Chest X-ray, PA view. Patient: 47 years old, sex M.
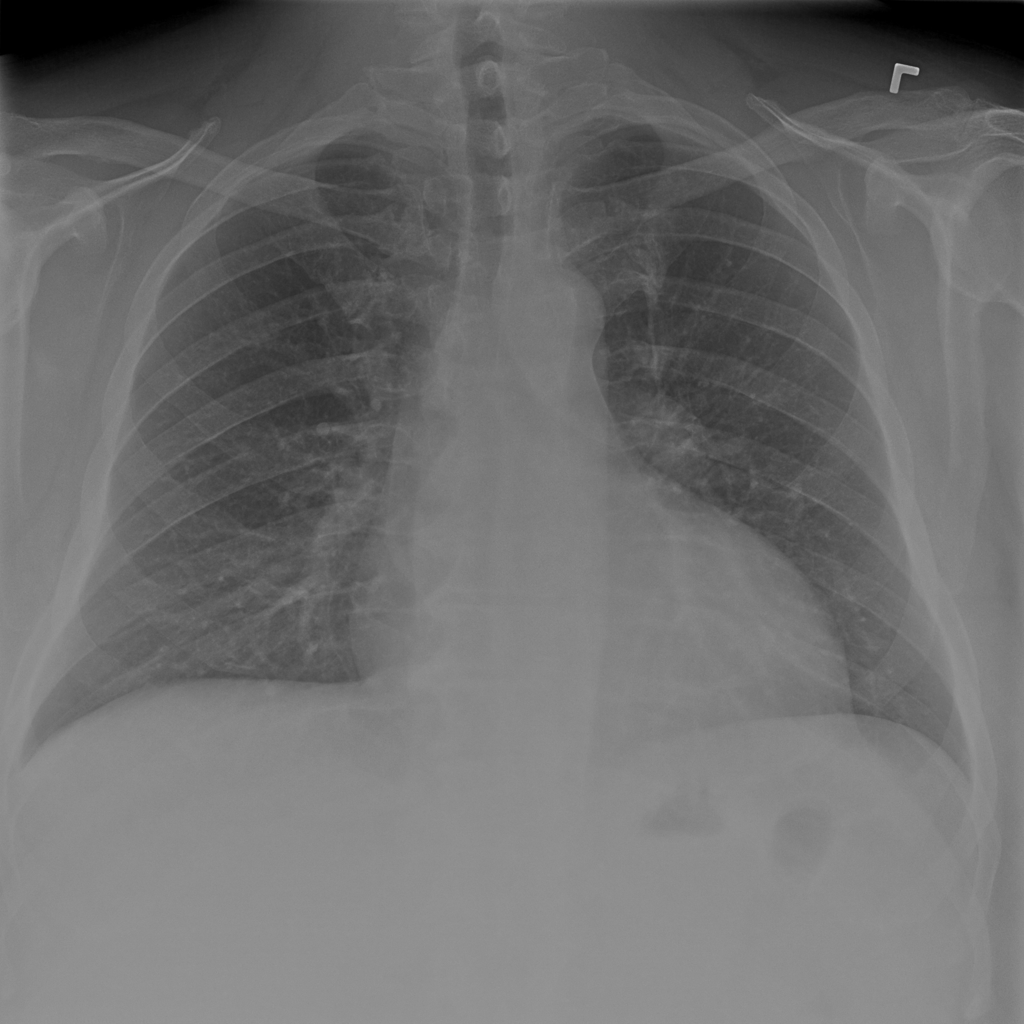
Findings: No Finding